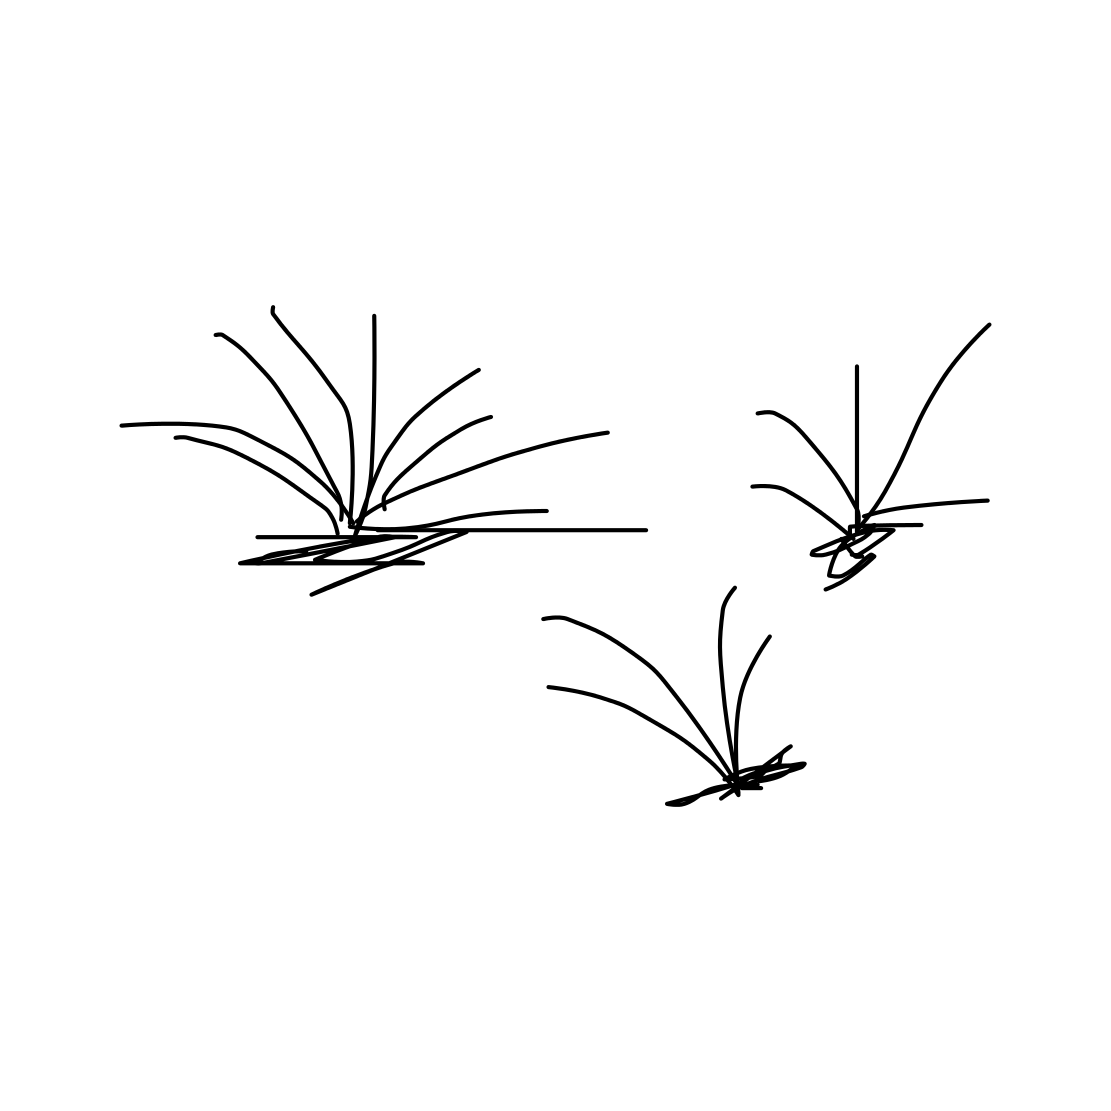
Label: bush